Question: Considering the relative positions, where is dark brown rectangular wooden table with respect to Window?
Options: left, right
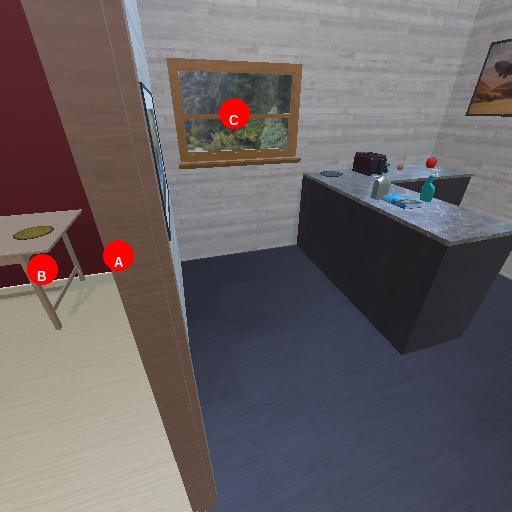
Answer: left